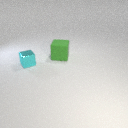
small cyan metal cube to the left of large green rubber cube